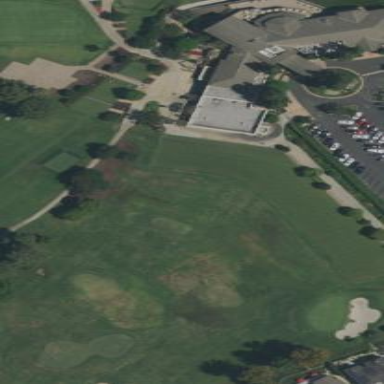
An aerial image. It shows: Golf tee.